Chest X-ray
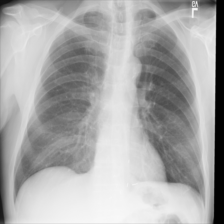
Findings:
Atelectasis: negative
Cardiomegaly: negative
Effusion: negative
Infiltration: negative
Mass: negative
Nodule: negative
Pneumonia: negative
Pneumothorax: negative
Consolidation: negative
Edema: negative
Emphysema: negative
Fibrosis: negative
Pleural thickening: negative
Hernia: negative